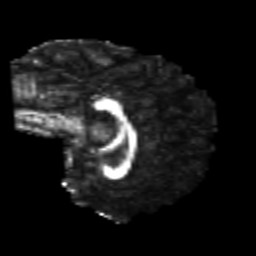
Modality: FA
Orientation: sagittal
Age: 20
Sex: female
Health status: healthy
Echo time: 0.074 s